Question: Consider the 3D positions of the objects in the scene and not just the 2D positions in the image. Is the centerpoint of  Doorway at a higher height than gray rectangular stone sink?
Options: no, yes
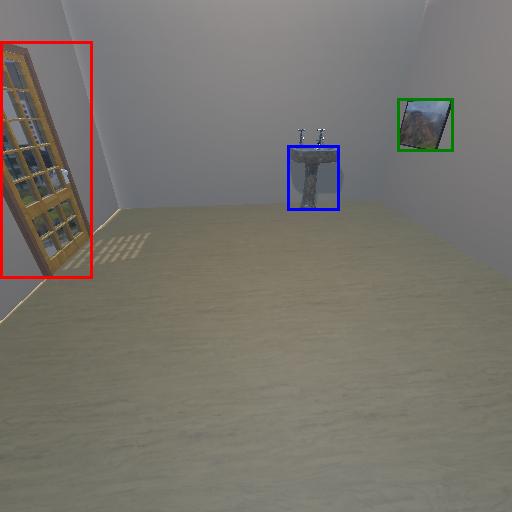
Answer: no